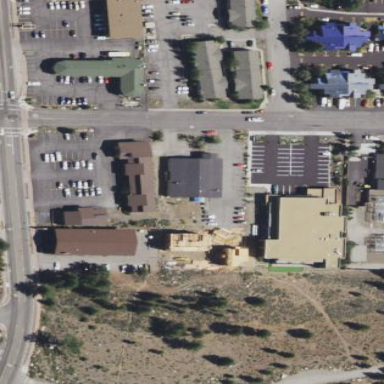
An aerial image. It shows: Retail area.